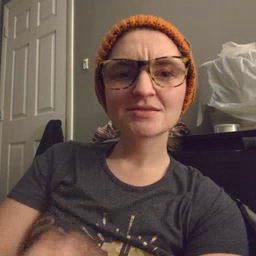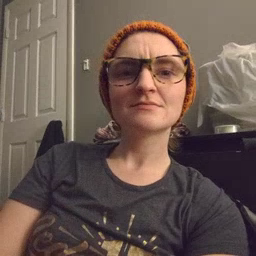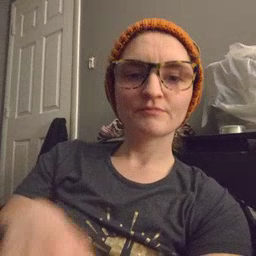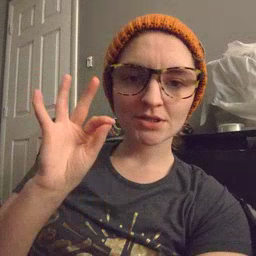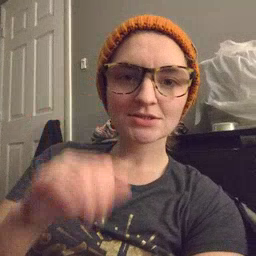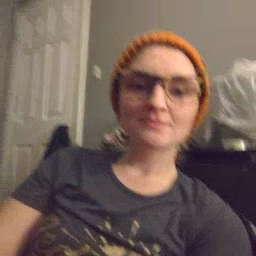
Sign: find